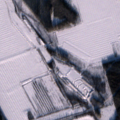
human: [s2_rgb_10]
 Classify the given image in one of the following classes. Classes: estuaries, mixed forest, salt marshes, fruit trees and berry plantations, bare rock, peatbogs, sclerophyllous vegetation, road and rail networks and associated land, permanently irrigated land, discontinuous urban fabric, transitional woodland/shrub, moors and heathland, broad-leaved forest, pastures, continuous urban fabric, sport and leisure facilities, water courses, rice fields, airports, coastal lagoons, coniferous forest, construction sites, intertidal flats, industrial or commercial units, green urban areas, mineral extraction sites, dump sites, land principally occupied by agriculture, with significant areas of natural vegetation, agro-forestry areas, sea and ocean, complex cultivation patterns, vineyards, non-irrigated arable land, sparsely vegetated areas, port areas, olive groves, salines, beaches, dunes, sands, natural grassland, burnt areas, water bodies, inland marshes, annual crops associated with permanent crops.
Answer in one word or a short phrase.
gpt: non-irrigated arable land, coniferous forest, transitional woodland/shrub, peatbogs